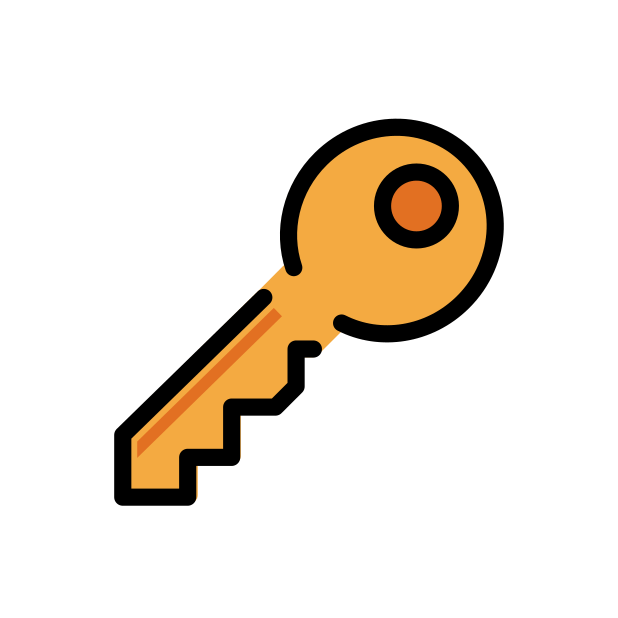
key